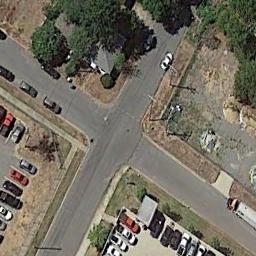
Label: intersection